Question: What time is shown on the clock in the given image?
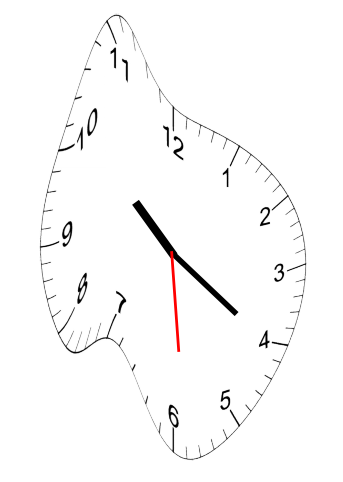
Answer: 10:20:29